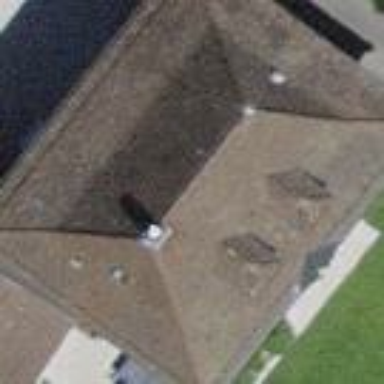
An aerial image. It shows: Building with hipped roof made of roof tiles.